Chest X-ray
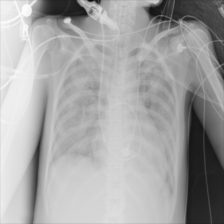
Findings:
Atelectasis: negative
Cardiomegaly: negative
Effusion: negative
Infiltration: negative
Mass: negative
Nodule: negative
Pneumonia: negative
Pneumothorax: negative
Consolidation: negative
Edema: negative
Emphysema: negative
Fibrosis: negative
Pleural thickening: negative
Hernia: negative